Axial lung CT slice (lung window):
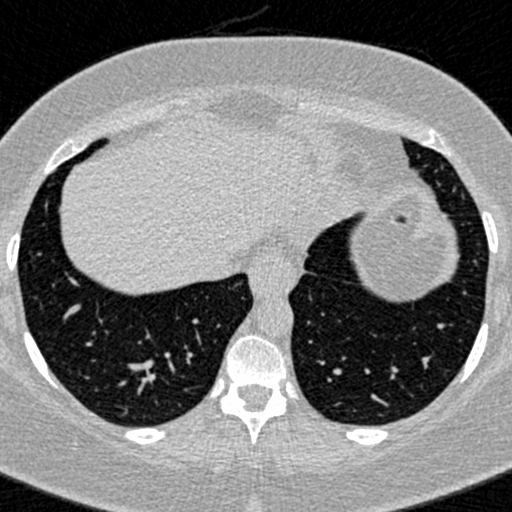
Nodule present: no